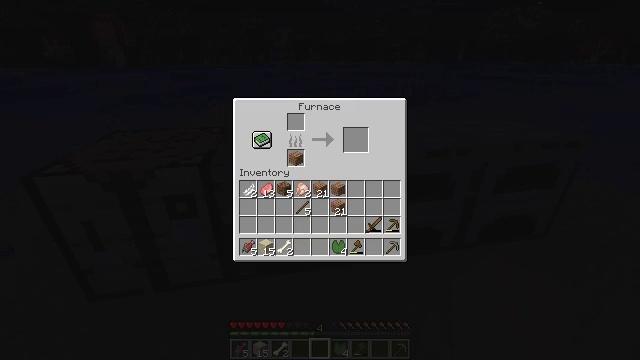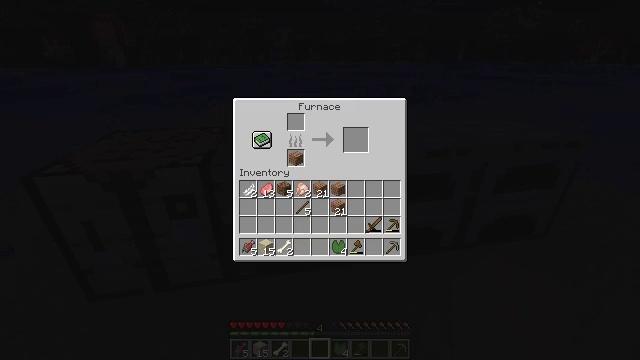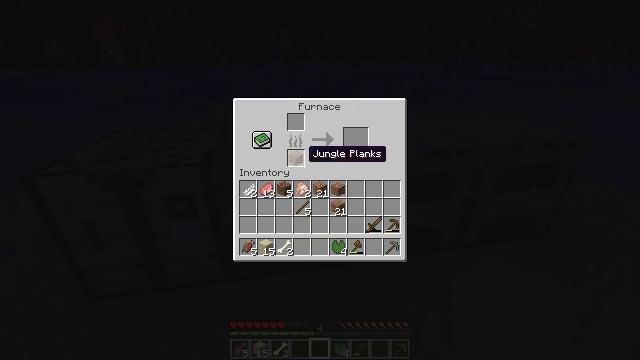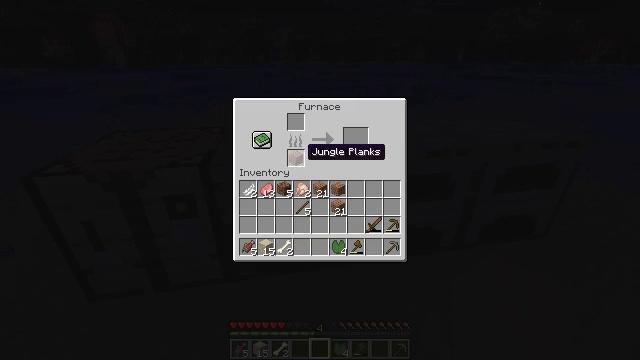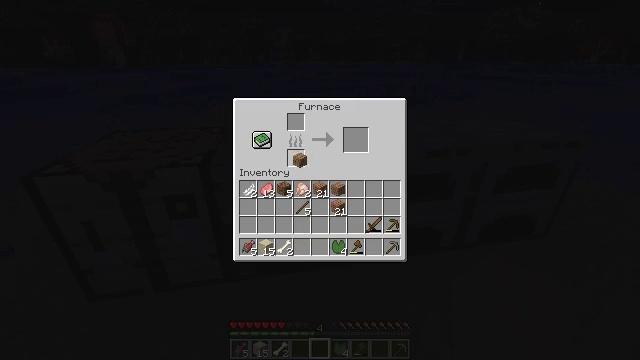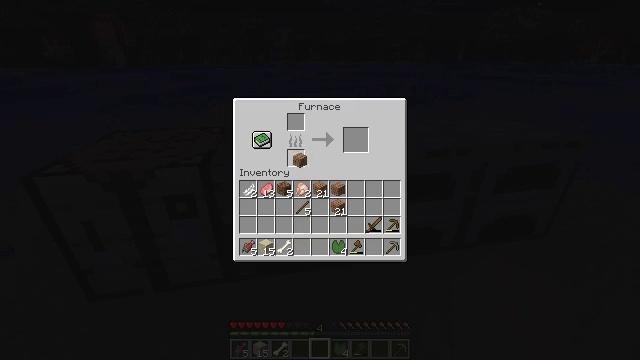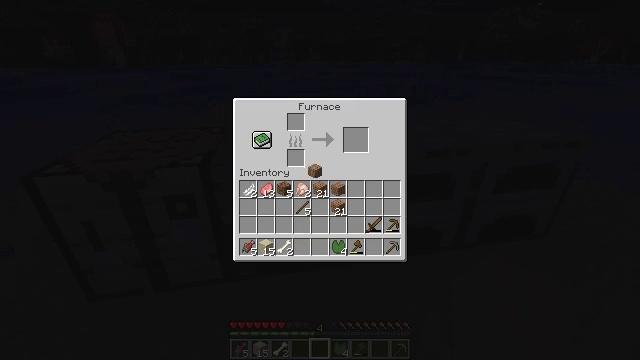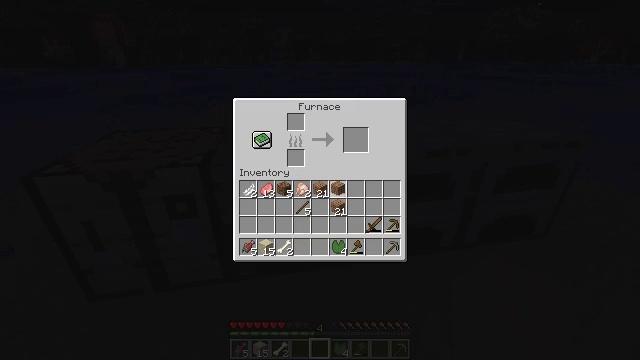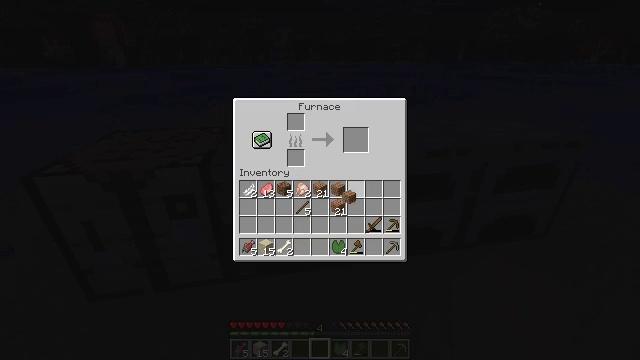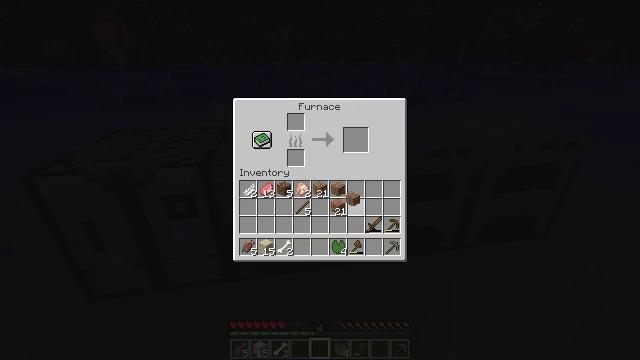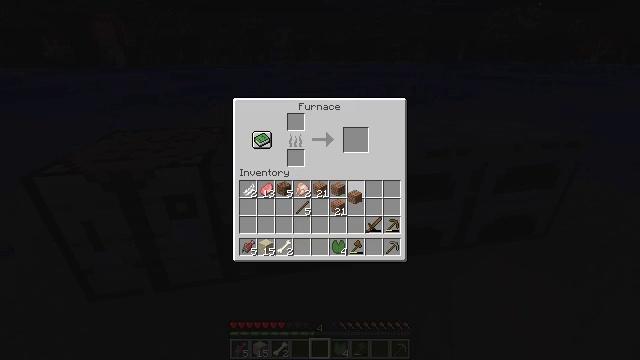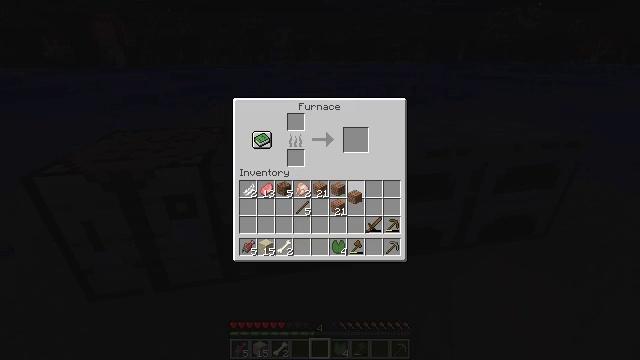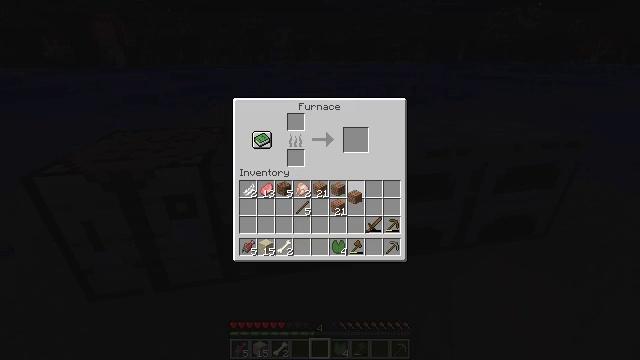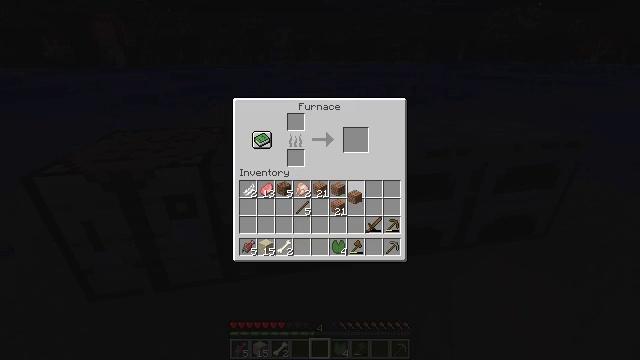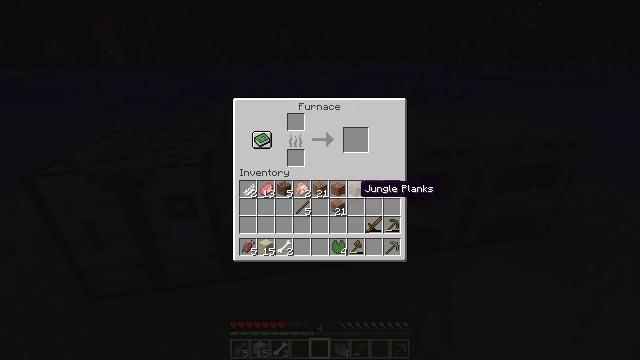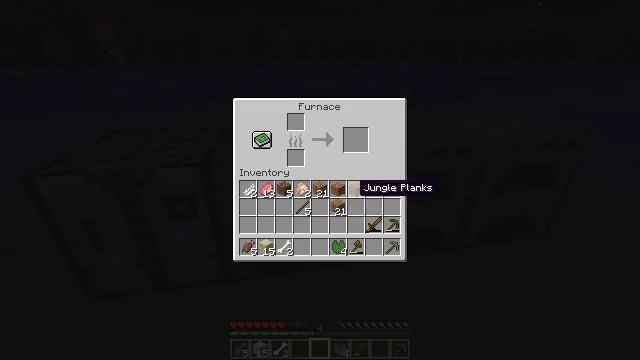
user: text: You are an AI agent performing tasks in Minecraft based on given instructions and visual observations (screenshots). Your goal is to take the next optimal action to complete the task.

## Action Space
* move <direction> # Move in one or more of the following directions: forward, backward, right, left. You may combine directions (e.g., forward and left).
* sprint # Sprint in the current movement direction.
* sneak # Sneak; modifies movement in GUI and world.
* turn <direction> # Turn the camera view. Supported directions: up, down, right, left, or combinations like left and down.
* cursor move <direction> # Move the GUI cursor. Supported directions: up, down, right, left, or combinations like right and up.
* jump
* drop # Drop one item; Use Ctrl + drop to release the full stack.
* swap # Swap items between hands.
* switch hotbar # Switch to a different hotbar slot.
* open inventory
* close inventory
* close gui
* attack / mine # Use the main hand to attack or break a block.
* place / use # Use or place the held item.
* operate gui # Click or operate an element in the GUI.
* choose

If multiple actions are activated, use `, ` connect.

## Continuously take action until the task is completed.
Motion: motion action
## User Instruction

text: Collect dark oak log for building.
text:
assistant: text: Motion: no_op
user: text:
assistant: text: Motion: no_op
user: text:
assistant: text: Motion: no_op
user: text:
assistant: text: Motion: operate gui
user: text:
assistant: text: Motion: operate gui
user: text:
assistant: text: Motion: cursor move right and down, operate gui
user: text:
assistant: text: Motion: cursor move right and down
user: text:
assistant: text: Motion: cursor move right and down
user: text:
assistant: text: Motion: no_op
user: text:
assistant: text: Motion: no_op
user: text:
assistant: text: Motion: operate gui
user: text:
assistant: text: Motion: operate gui
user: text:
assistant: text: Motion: operate gui
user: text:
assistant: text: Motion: no_op
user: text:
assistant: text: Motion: no_op
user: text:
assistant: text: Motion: no_op
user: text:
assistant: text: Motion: no_op
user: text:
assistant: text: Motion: cursor move right and up
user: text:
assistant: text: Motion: no_op
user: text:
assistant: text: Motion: no_op
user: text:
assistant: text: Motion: no_op
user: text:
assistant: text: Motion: cursor move left
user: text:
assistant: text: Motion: cursor move left
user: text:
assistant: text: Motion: cursor move left
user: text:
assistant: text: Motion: cursor move left
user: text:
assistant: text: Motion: cursor move left and down
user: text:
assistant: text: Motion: cursor move down
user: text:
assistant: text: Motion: cursor move right and down
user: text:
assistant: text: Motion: cursor move right
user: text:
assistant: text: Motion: cursor move up